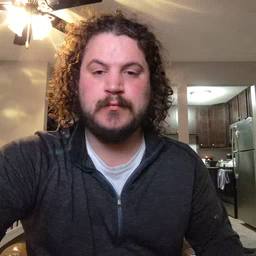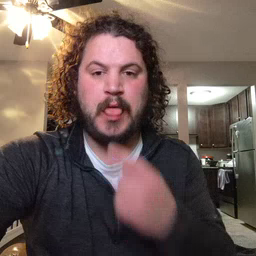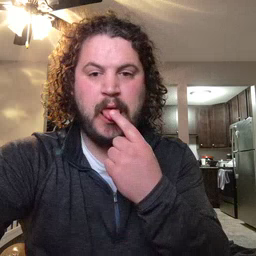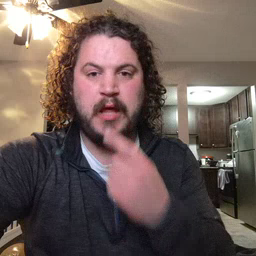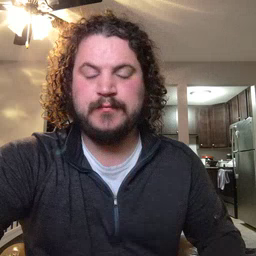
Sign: tongue